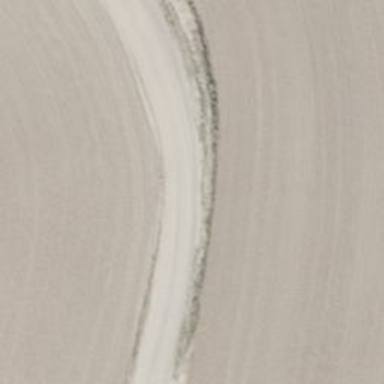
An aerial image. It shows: Dirt track with grade 3 quality.